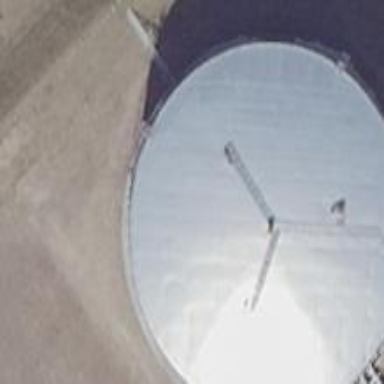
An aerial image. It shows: Storage tank created as man-made structure.